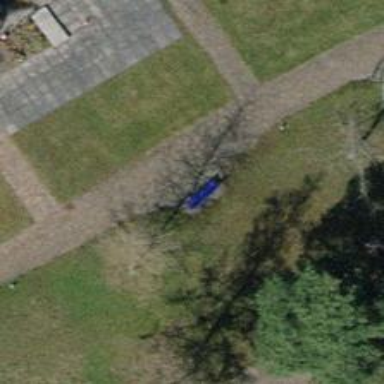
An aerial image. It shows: Blue bench.